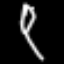
Label: leaf